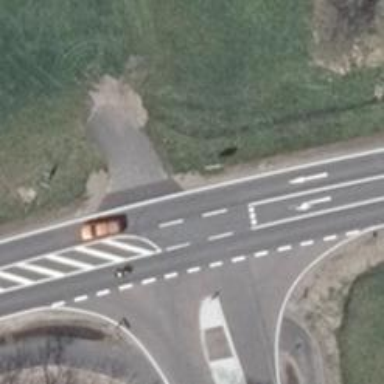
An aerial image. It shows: Secondary road with asphalt surface.